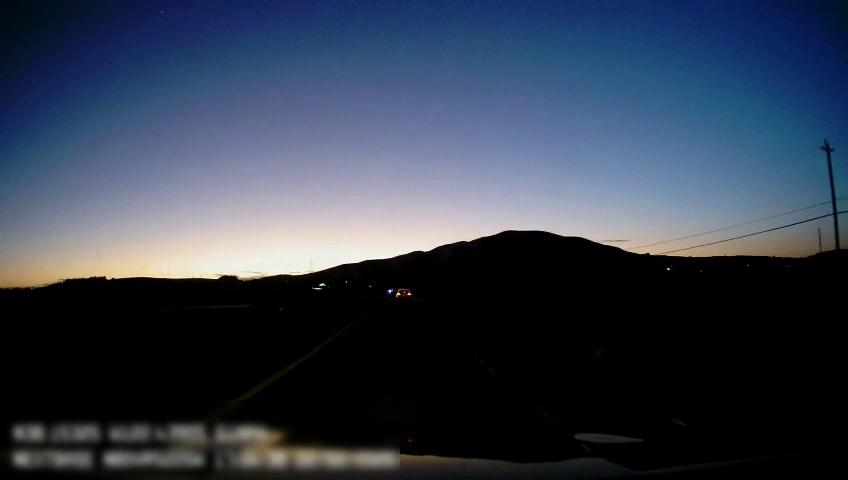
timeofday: Dusk/Dawn/Twilight
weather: Other
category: Drivable Space
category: Vehicles | Car
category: Lanes | Current Lane
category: Lanes | Current Lane